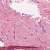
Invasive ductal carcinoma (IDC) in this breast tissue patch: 1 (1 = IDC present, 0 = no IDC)